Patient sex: F
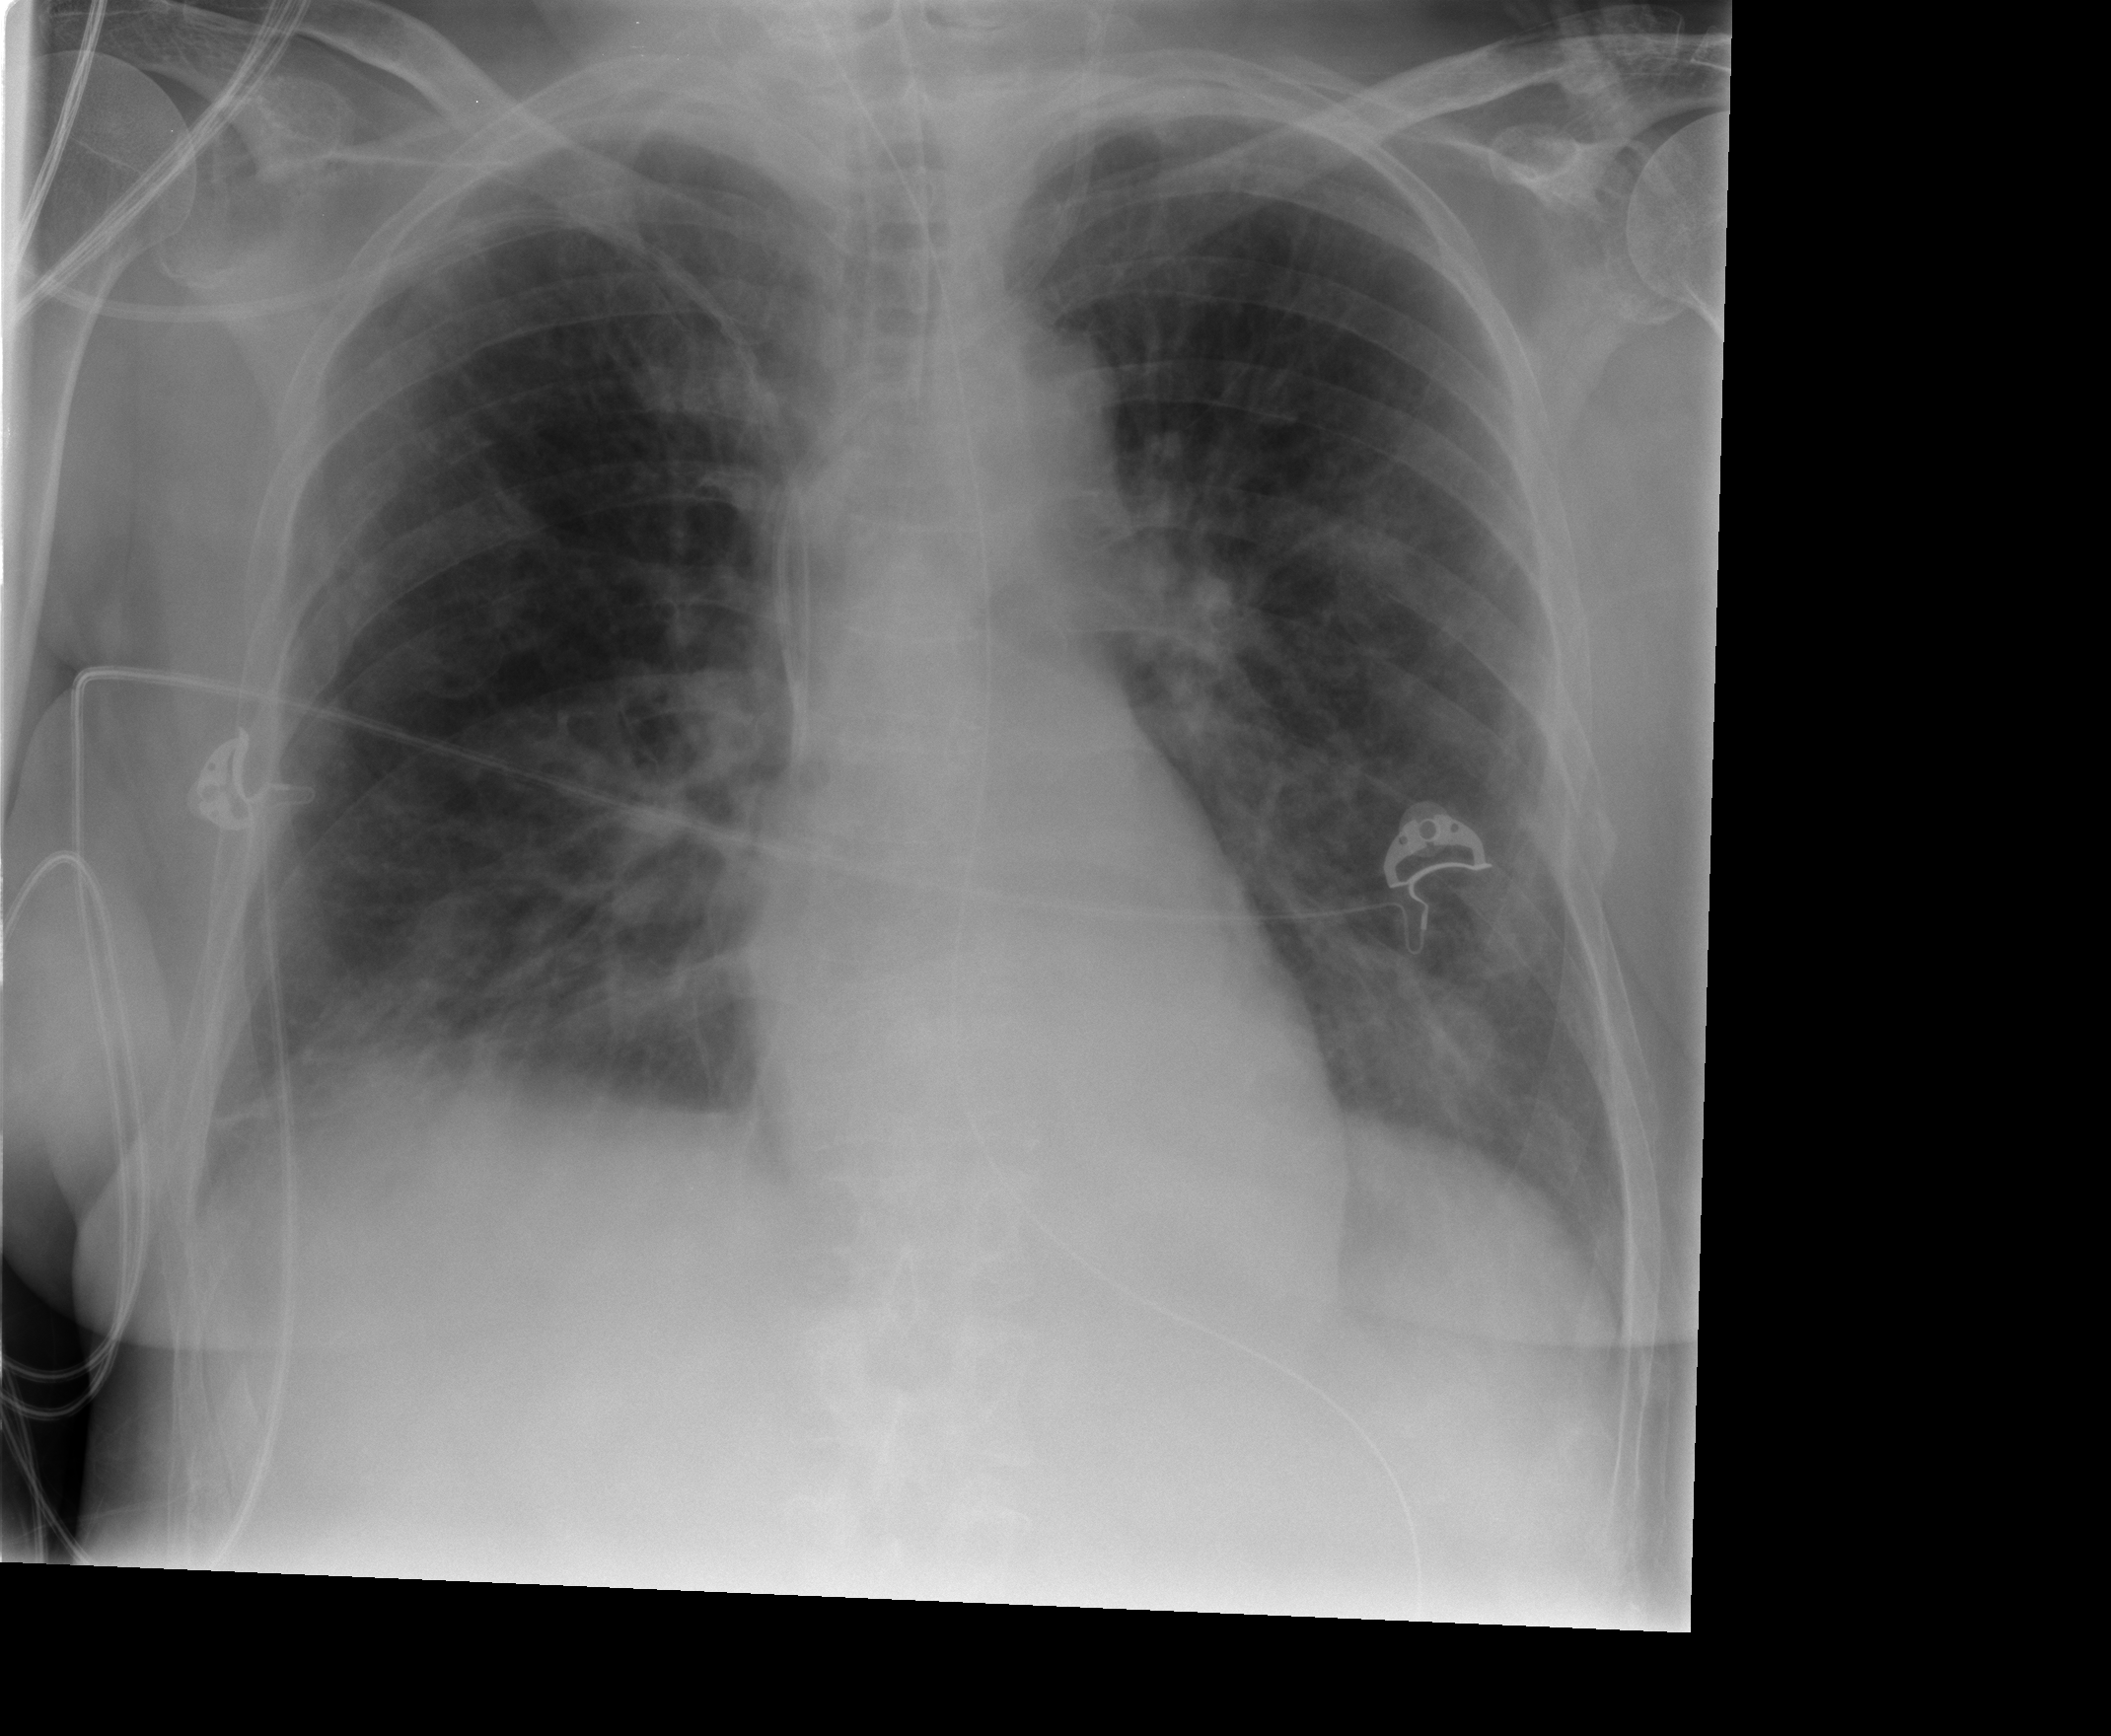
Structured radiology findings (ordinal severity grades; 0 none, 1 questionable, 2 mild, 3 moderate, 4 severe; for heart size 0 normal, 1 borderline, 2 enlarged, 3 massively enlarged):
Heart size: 0
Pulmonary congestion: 1
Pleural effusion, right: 2
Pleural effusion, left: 1
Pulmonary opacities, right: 2
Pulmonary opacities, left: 2
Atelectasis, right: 2
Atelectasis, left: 2